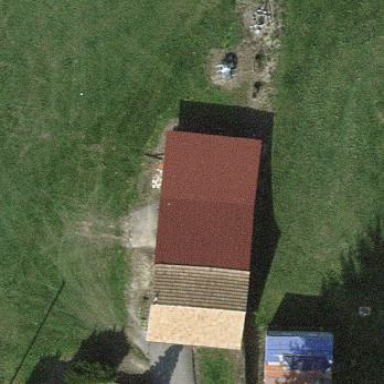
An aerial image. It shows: Shed.